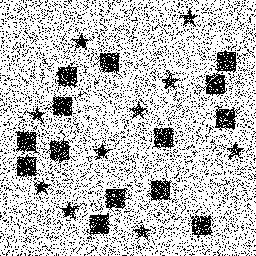
Squares: 14
Triangles: 0
Stars: 10
Total shapes: 24